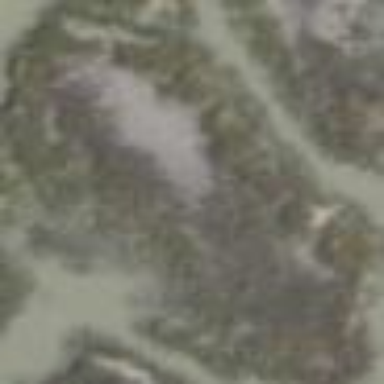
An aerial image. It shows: Saltmarsh wetland.